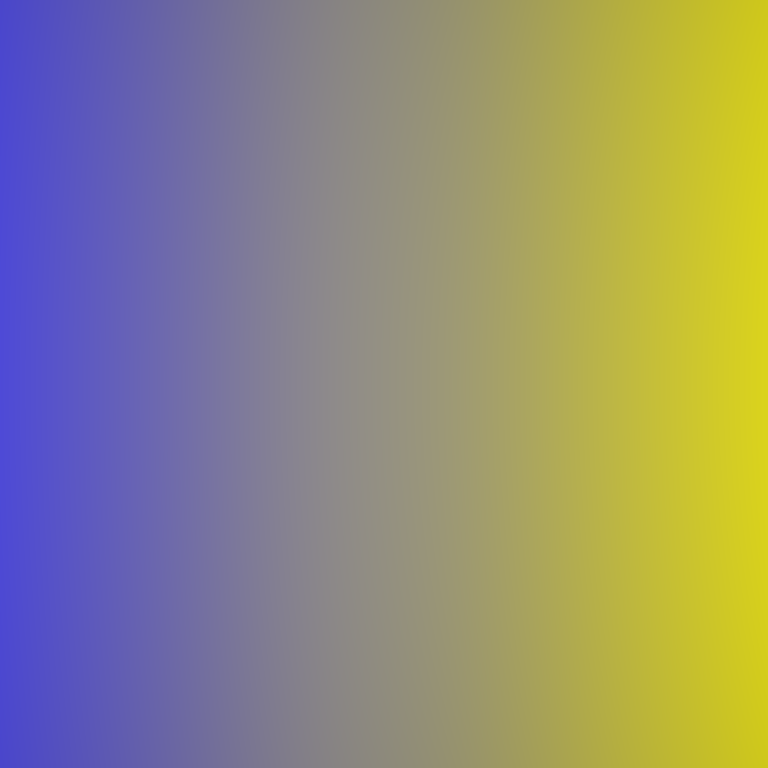
Abstract light effect, smooth gradient from deep blue to bright yellow, calm atmosphere, soft blend, no room, no furniture, no objects.